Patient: sex M, age 46
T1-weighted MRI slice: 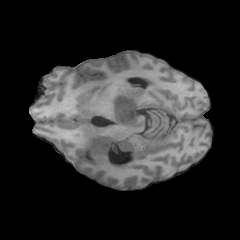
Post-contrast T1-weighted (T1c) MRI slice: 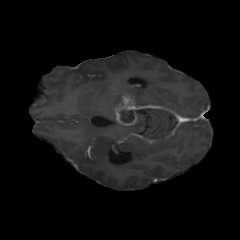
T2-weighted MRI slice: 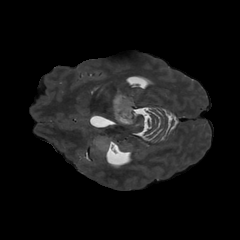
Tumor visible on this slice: yes
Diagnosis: Glioblastoma, IDH-wildtype
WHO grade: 4